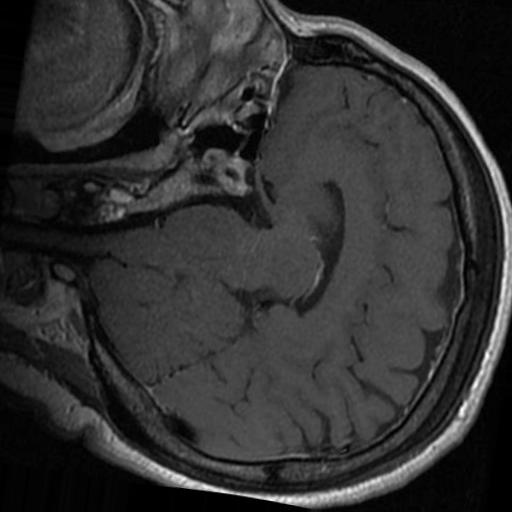
Label: brain_tumor